Field crop: maize
Growth stage: 2
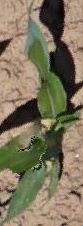
Species: maize